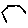
Label: hexagon